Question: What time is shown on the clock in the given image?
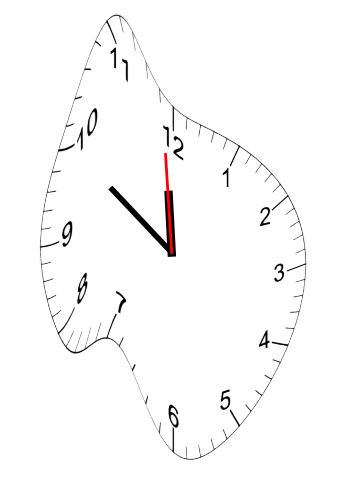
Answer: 11:49:59